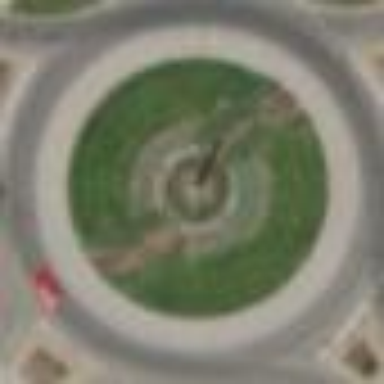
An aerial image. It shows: Roundabout at tertiary road junction.